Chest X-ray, AP view. Patient: 65 years old, sex F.
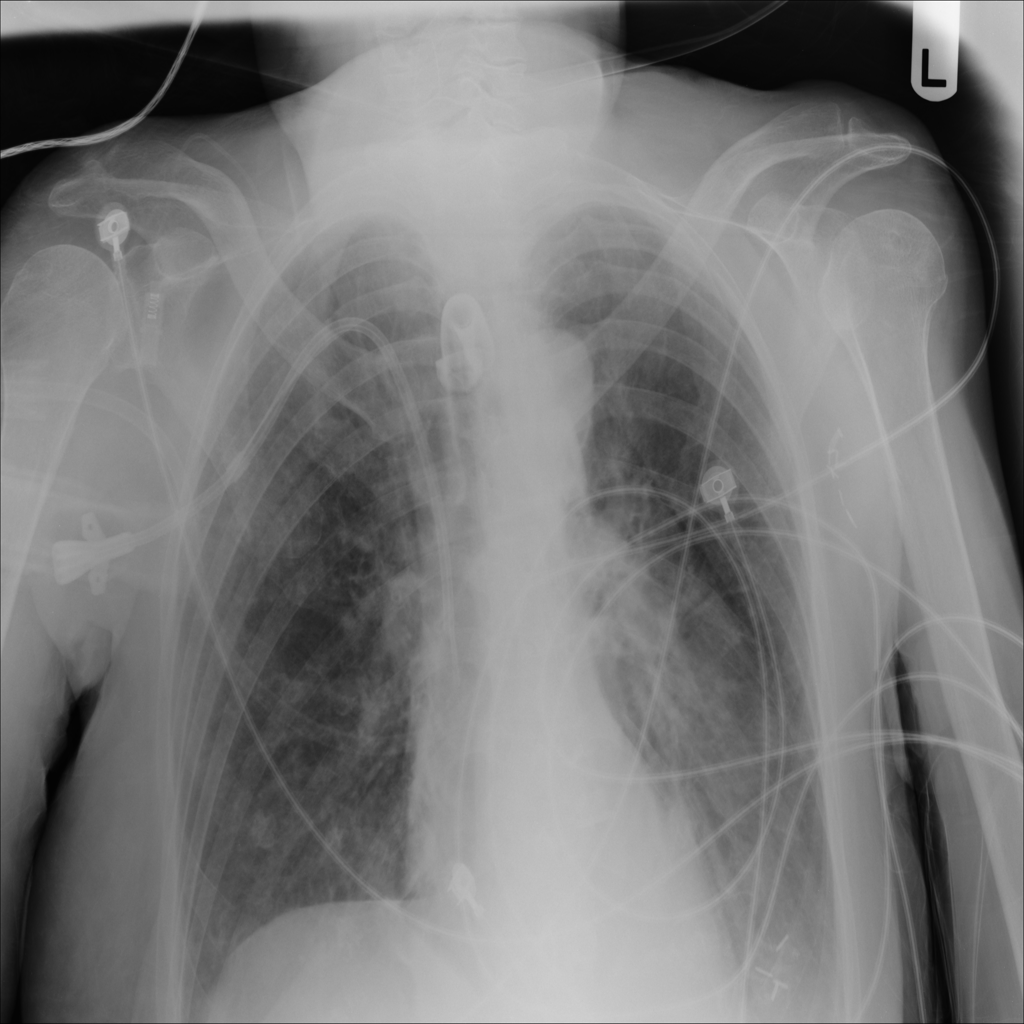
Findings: Effusion, Infiltration, Pneumonia